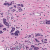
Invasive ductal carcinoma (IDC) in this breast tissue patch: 0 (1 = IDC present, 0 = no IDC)